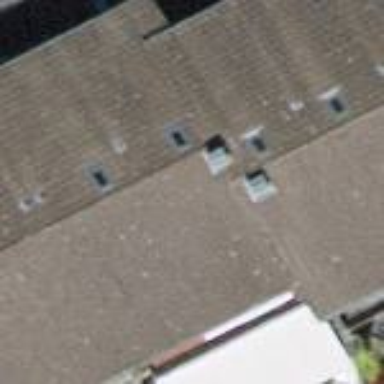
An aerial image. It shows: Terrace building.